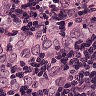
Metastatic tissue present: yes